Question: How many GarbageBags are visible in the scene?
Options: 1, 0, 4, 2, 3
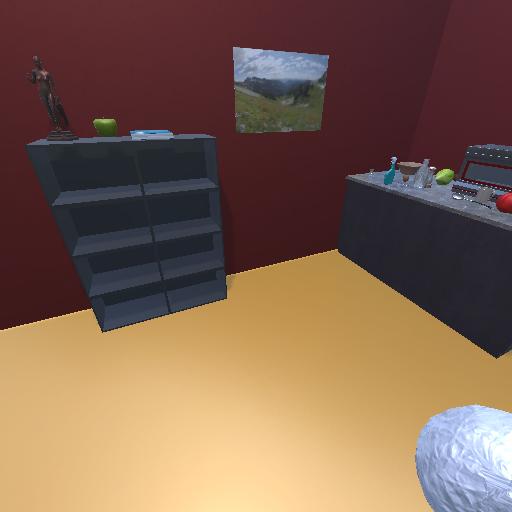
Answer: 1